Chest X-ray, AP view. Patient: 26 years old, sex M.
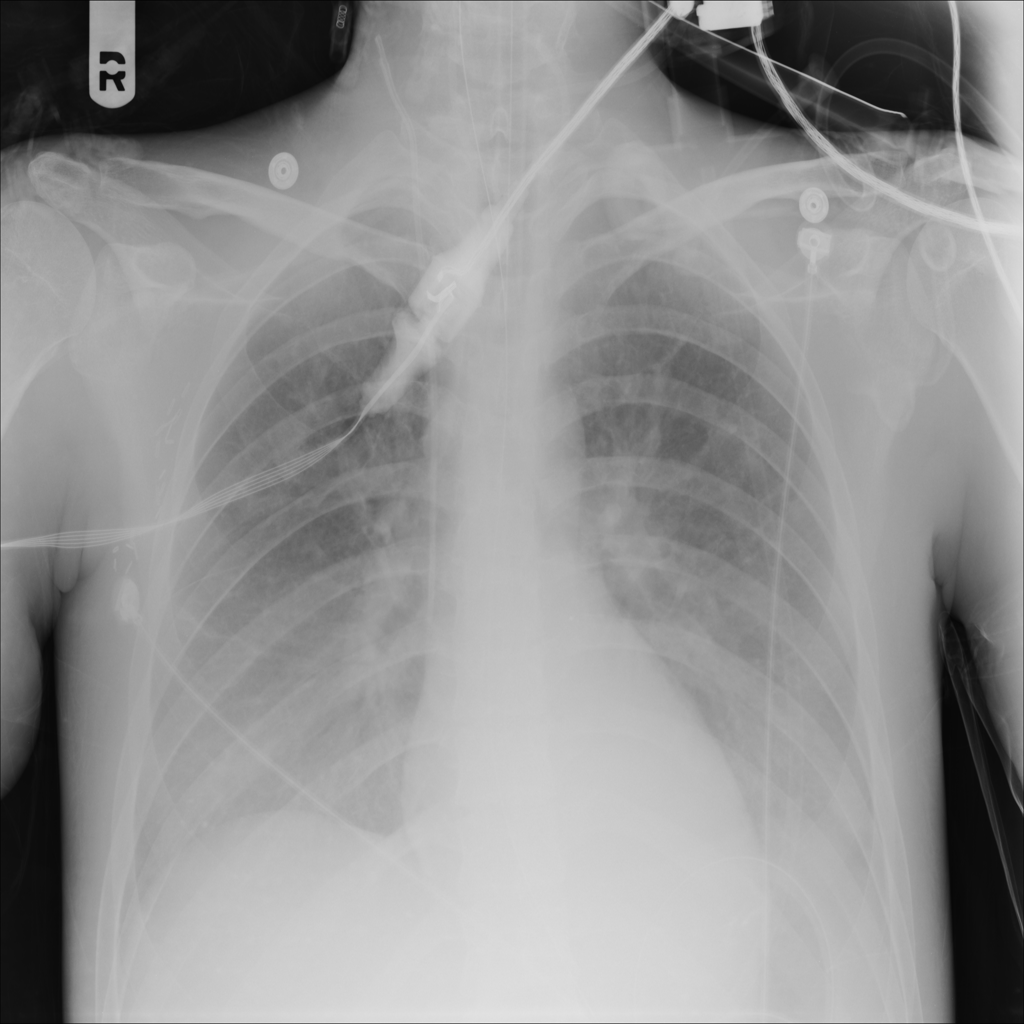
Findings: Effusion